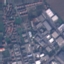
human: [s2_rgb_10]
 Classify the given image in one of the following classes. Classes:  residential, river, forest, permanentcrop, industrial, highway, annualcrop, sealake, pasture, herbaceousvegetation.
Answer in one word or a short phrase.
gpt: Industrial